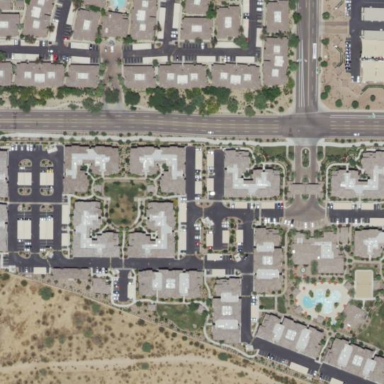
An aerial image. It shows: Residential area with apartments.